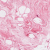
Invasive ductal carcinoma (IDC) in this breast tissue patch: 0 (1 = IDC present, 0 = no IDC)